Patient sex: M
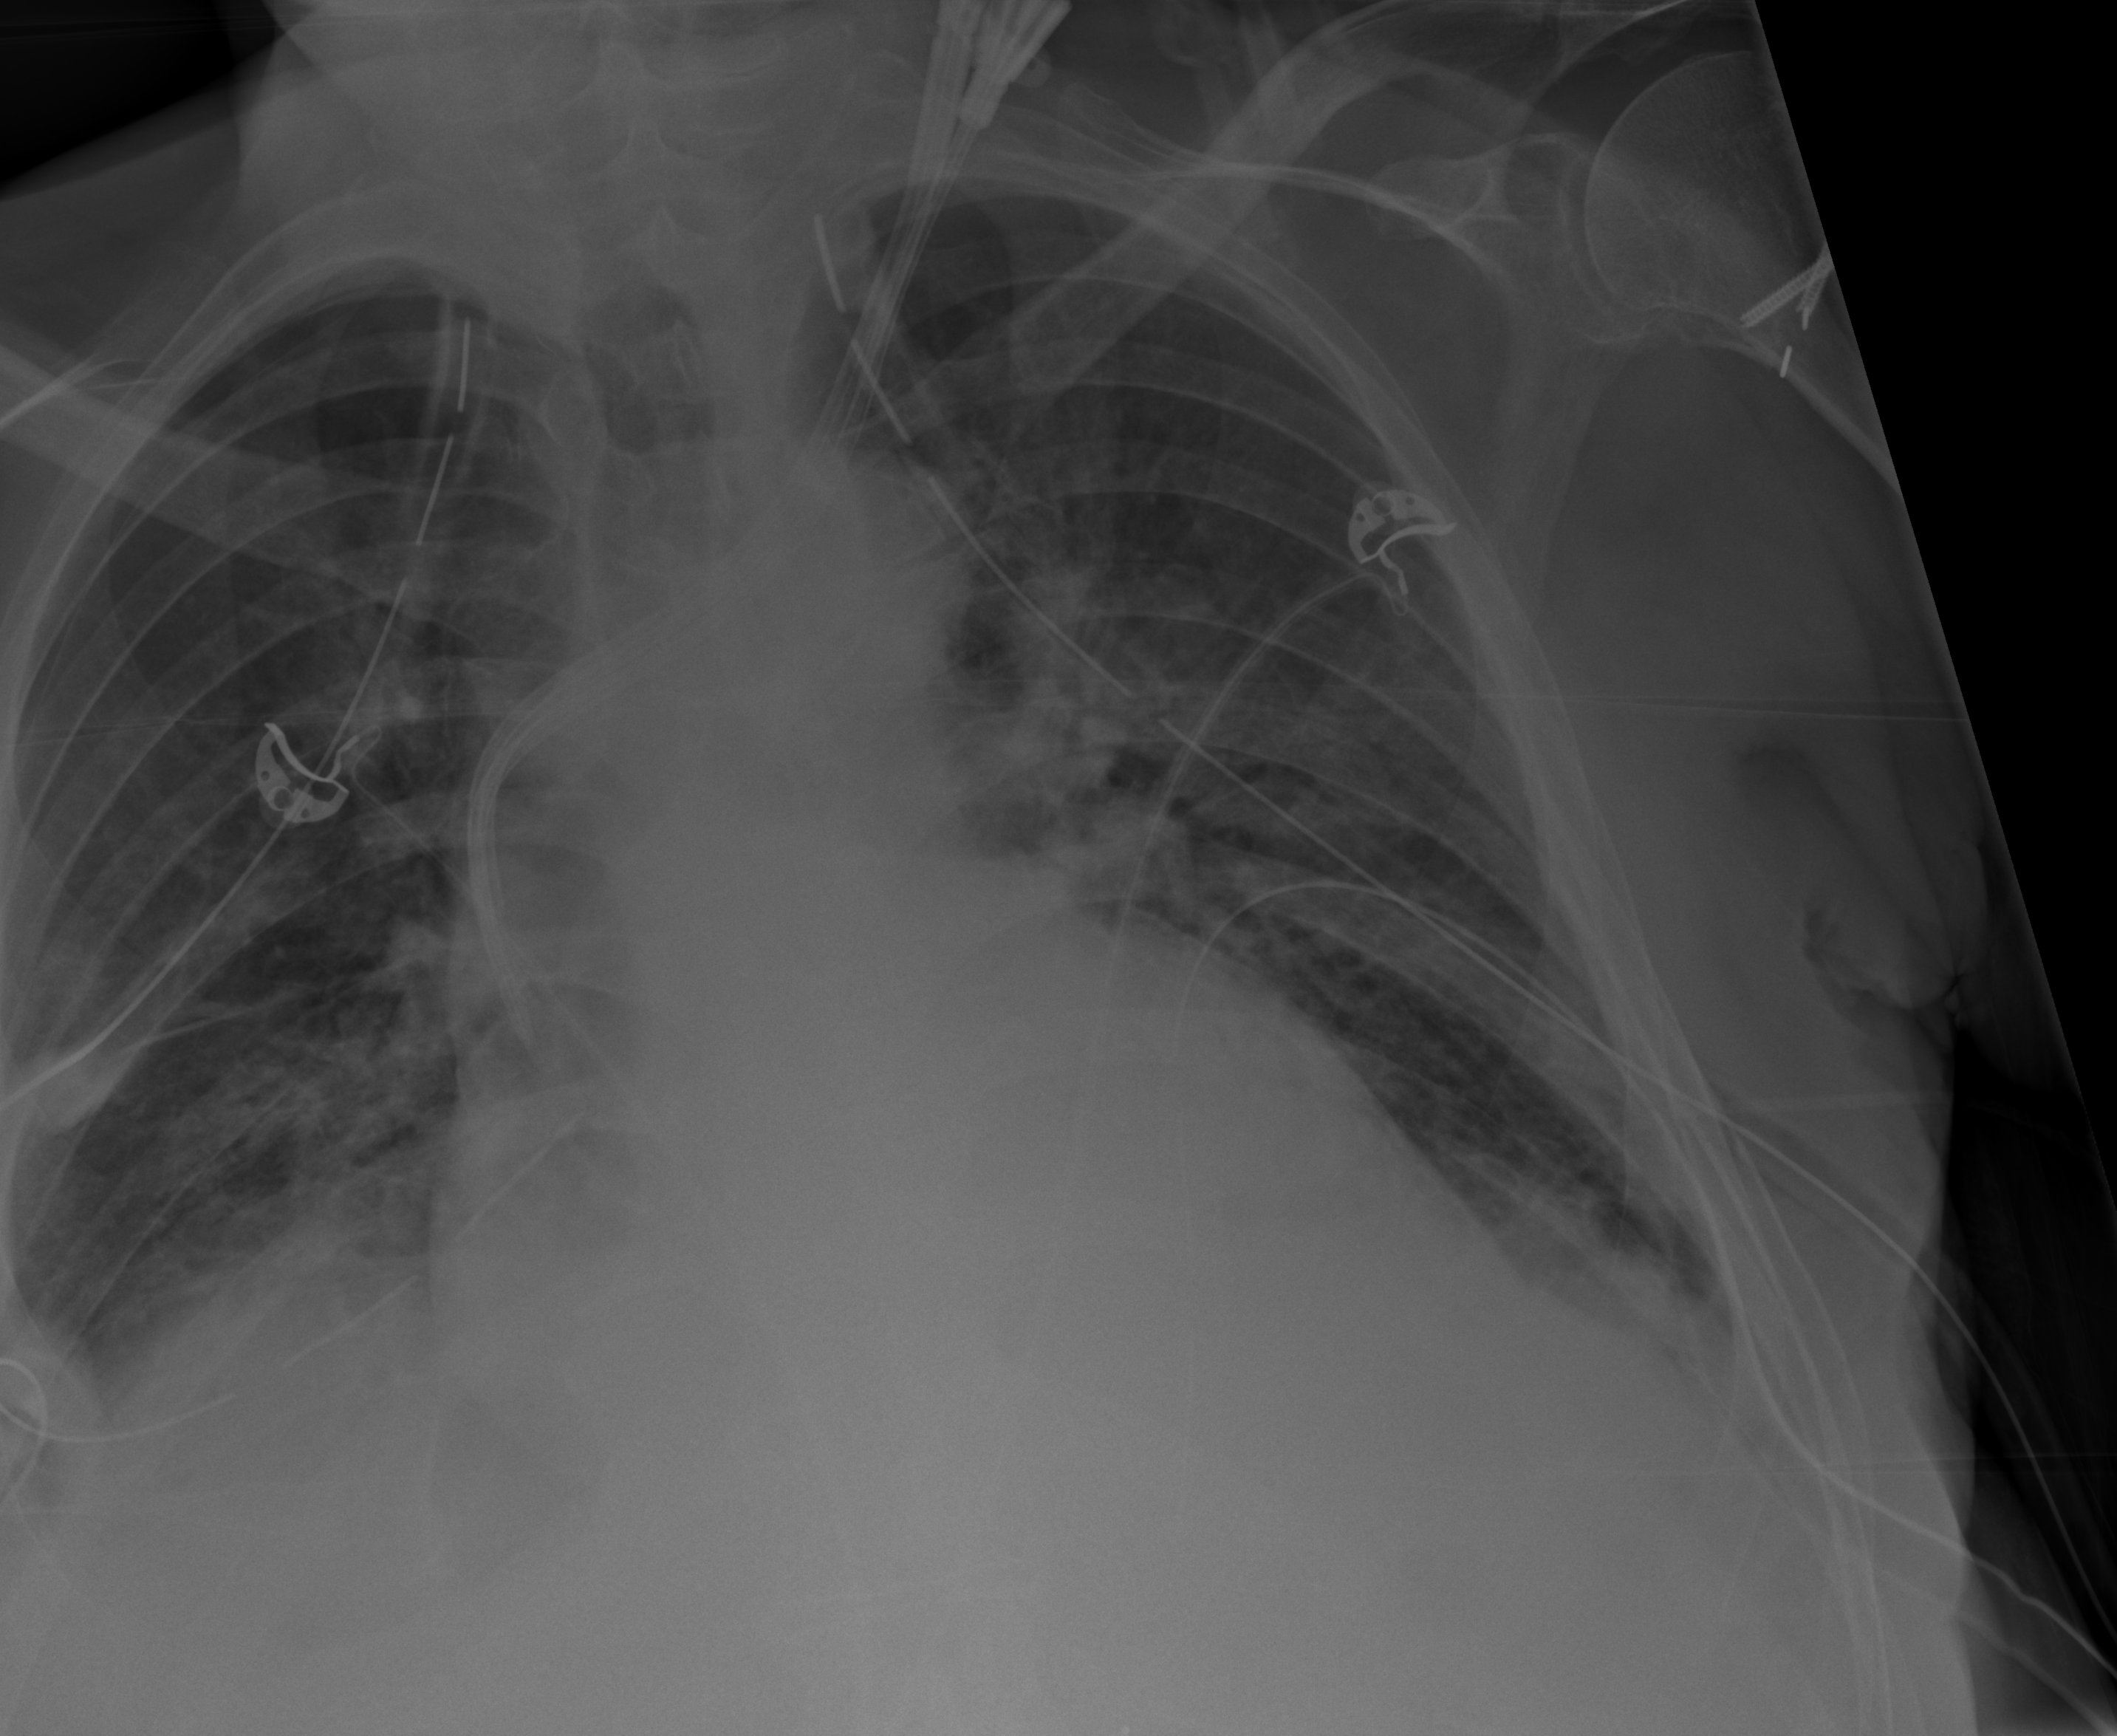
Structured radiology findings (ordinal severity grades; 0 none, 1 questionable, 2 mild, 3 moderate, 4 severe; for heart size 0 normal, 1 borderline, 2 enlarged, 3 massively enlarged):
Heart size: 1
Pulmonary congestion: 2
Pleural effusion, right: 2
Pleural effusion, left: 2
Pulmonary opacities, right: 2
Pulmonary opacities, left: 2
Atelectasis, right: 2
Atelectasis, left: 2